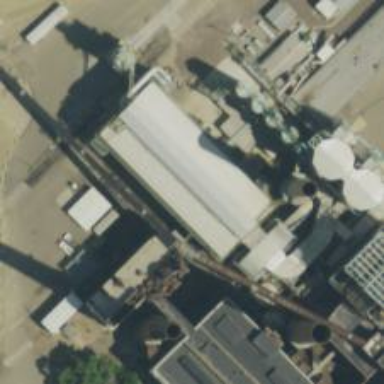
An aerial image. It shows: Steam turbine generator.